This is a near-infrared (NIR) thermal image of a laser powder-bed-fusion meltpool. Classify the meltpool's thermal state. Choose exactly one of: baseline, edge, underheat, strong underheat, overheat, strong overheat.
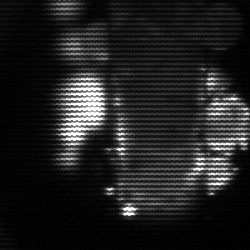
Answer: strong underheat